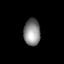
Tissue: lung
Cell type: Myeloid cells
Senescence score: 0.7339
Nuclear area (px): 429
Mean DAPI intensity: 137.098